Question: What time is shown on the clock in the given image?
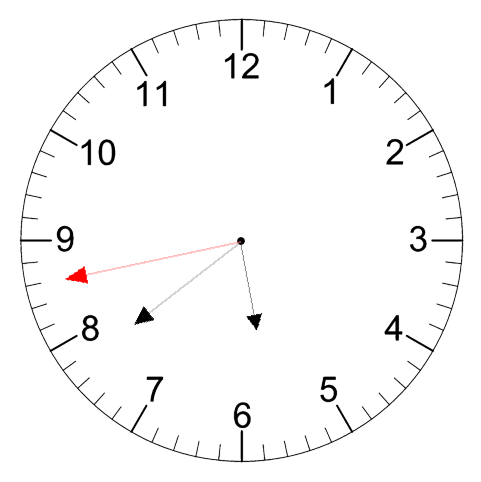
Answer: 05:38:43